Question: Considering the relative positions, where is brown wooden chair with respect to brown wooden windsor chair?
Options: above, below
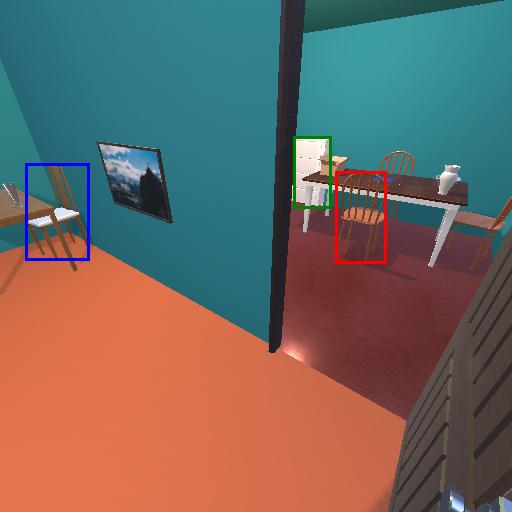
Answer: above